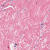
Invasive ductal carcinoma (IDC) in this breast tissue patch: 0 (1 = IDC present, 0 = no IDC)